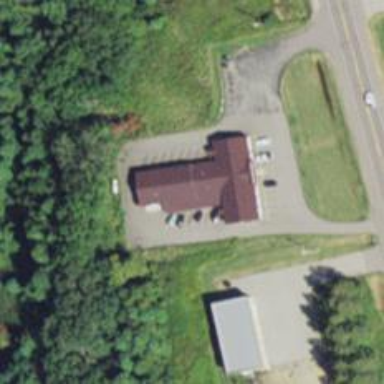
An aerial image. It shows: Veterinary facility.